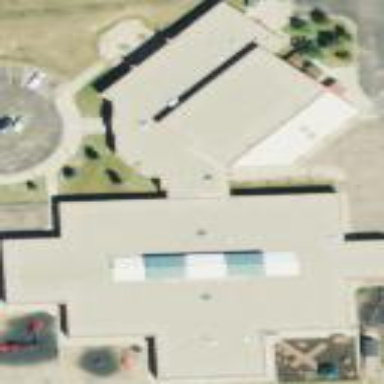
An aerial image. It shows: School building.